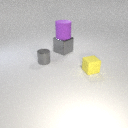
small gray metal cylinder behind small yellow rubber cube